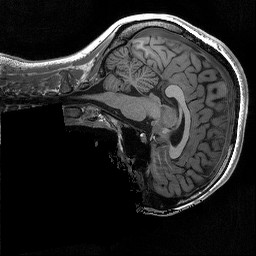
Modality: T1w
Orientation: sagittal
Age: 23
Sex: female
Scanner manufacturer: siemens
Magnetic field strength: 3 T
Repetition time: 2.3 s
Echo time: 0.00298 s